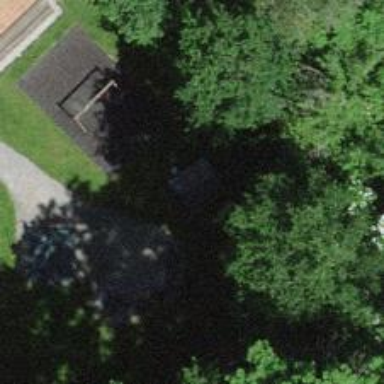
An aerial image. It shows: Playground with playhouse.